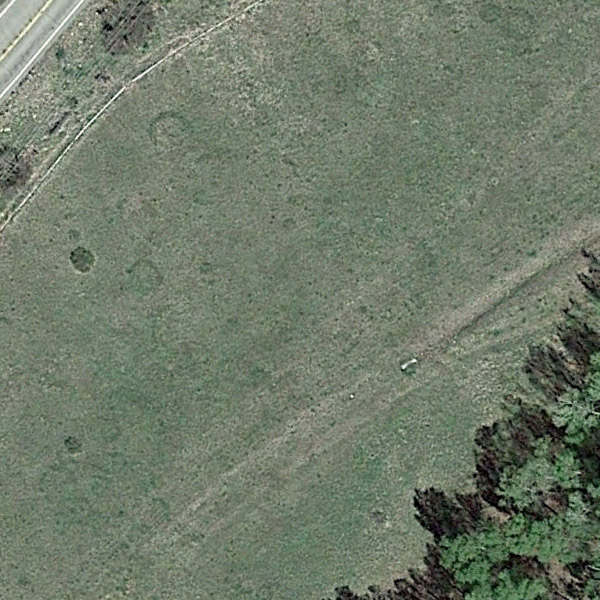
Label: Meadow